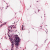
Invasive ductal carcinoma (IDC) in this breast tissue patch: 0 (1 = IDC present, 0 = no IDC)